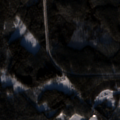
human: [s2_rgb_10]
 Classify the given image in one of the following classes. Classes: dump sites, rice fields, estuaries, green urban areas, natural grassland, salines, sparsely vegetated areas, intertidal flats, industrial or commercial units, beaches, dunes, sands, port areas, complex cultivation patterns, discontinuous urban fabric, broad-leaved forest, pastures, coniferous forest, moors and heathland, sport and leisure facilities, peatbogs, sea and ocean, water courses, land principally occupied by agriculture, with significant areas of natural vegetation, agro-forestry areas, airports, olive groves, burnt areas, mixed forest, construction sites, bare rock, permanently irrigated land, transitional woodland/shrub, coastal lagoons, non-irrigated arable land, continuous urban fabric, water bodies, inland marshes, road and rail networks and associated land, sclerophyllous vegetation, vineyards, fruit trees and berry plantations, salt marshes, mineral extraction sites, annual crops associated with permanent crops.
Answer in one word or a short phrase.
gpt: mineral extraction sites, coniferous forest, mixed forest